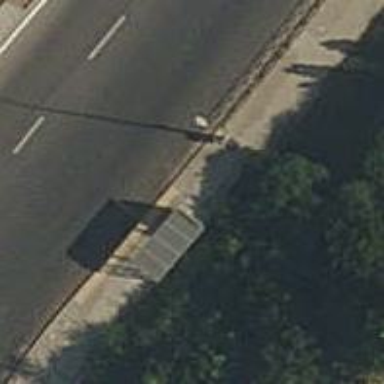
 serving as platform for public transportation."